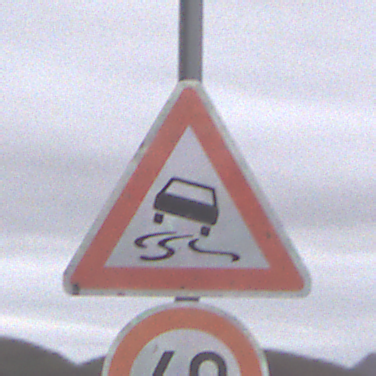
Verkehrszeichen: SchleuderOderRutschgefahr
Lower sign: Geschwindigkeit60
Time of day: Midday
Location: Outdoor (Nature)
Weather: Overcast
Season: NotSpecified
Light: Natural